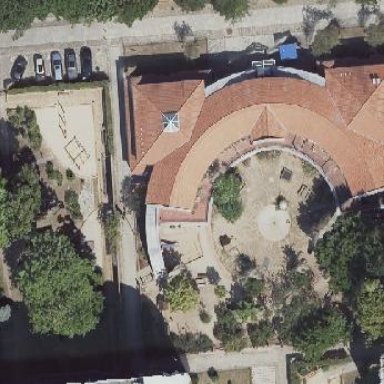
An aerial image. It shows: Kindergarten building.